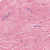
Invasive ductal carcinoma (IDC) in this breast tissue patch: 0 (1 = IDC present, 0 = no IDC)